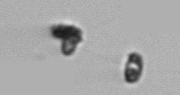
Label: Thalassiosira_TAG_external_detritus